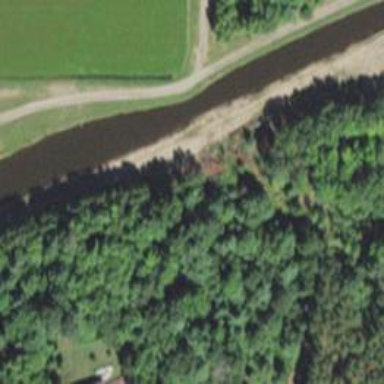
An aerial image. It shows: Canal.